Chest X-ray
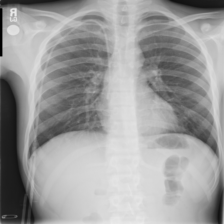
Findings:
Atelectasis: negative
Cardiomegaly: negative
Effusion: negative
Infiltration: negative
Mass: negative
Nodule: negative
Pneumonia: negative
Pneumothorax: negative
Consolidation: negative
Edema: negative
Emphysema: negative
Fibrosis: negative
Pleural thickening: negative
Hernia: negative